Question: Calculate the minimum enclosing rectangle area of the following rectangle, where the sides of the enclosing rectangle must be parallel to the grid
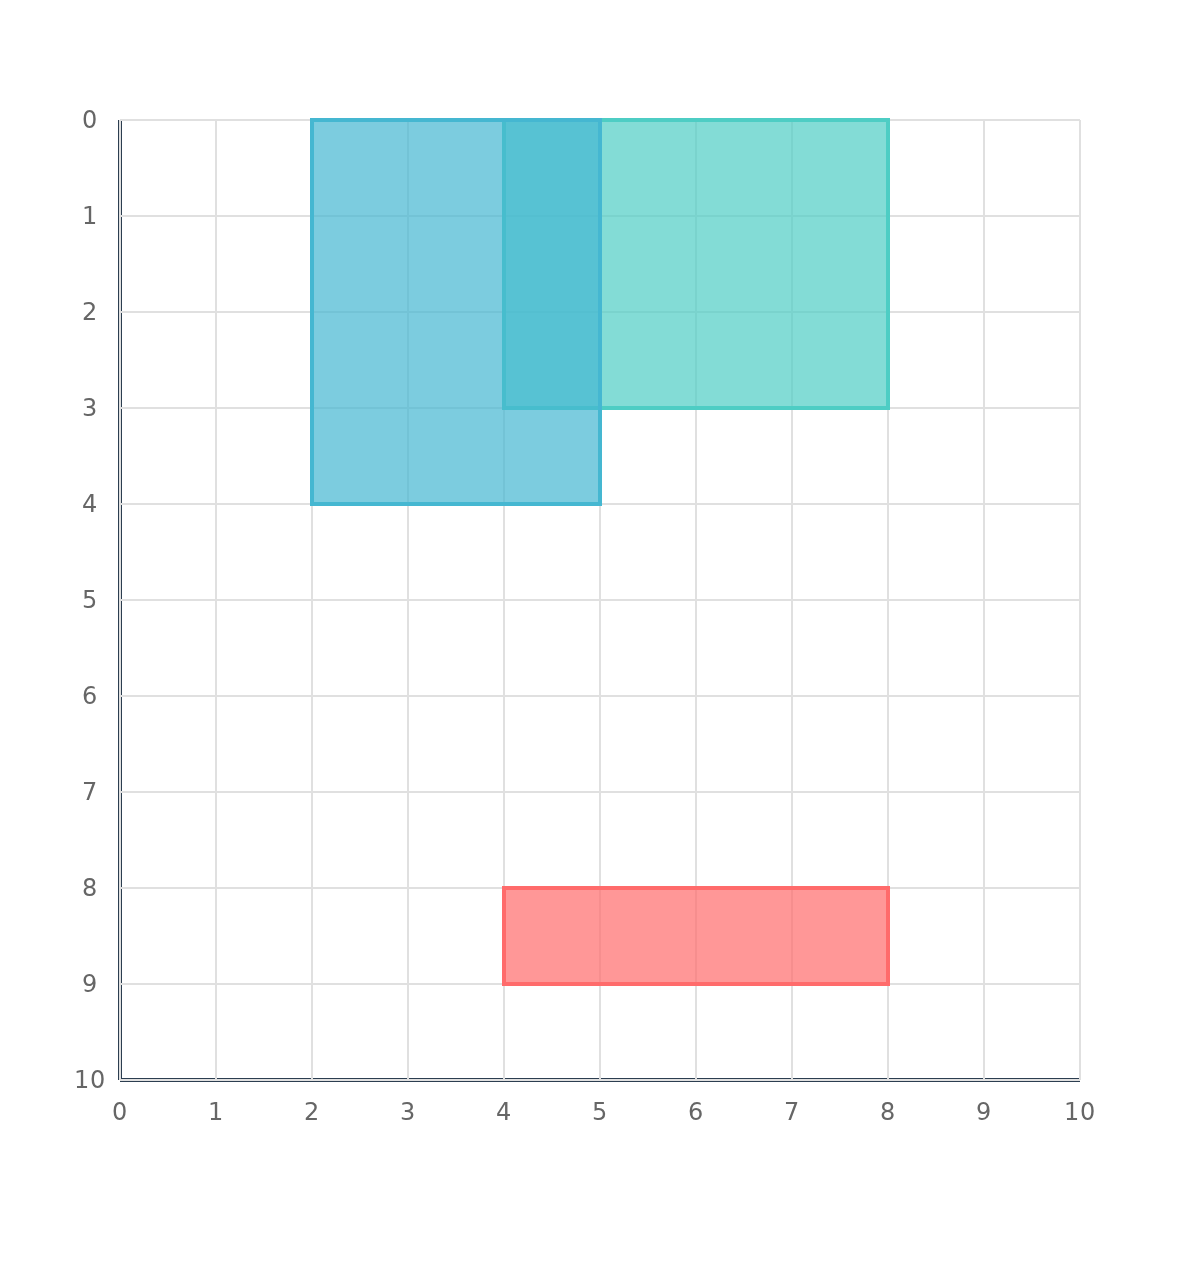
Answer: 54